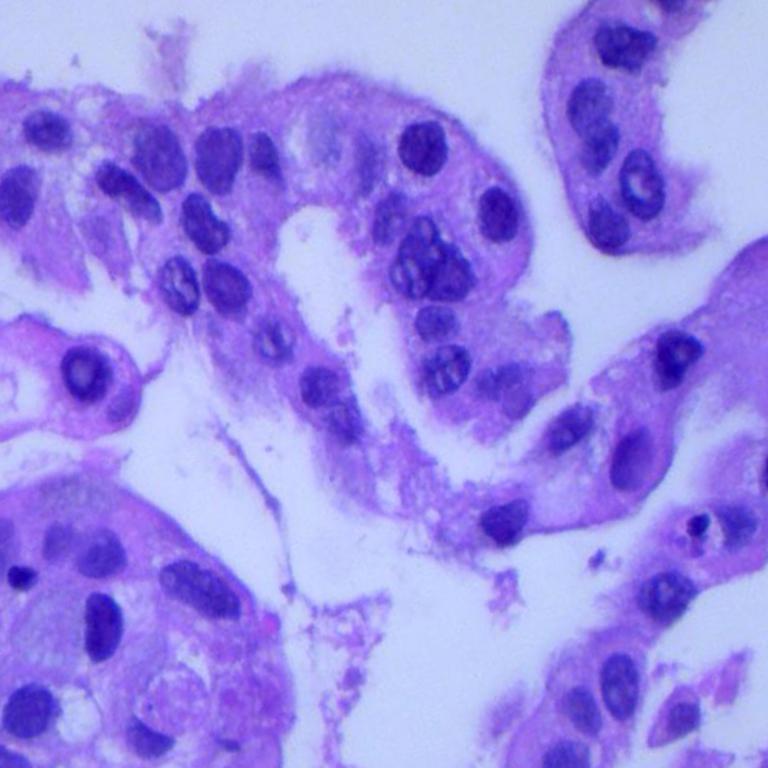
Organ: lung
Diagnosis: adenocarcinomas